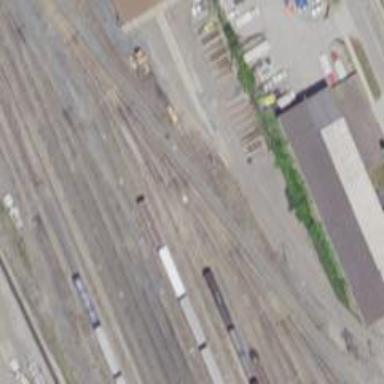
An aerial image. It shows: Railway yard.